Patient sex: F
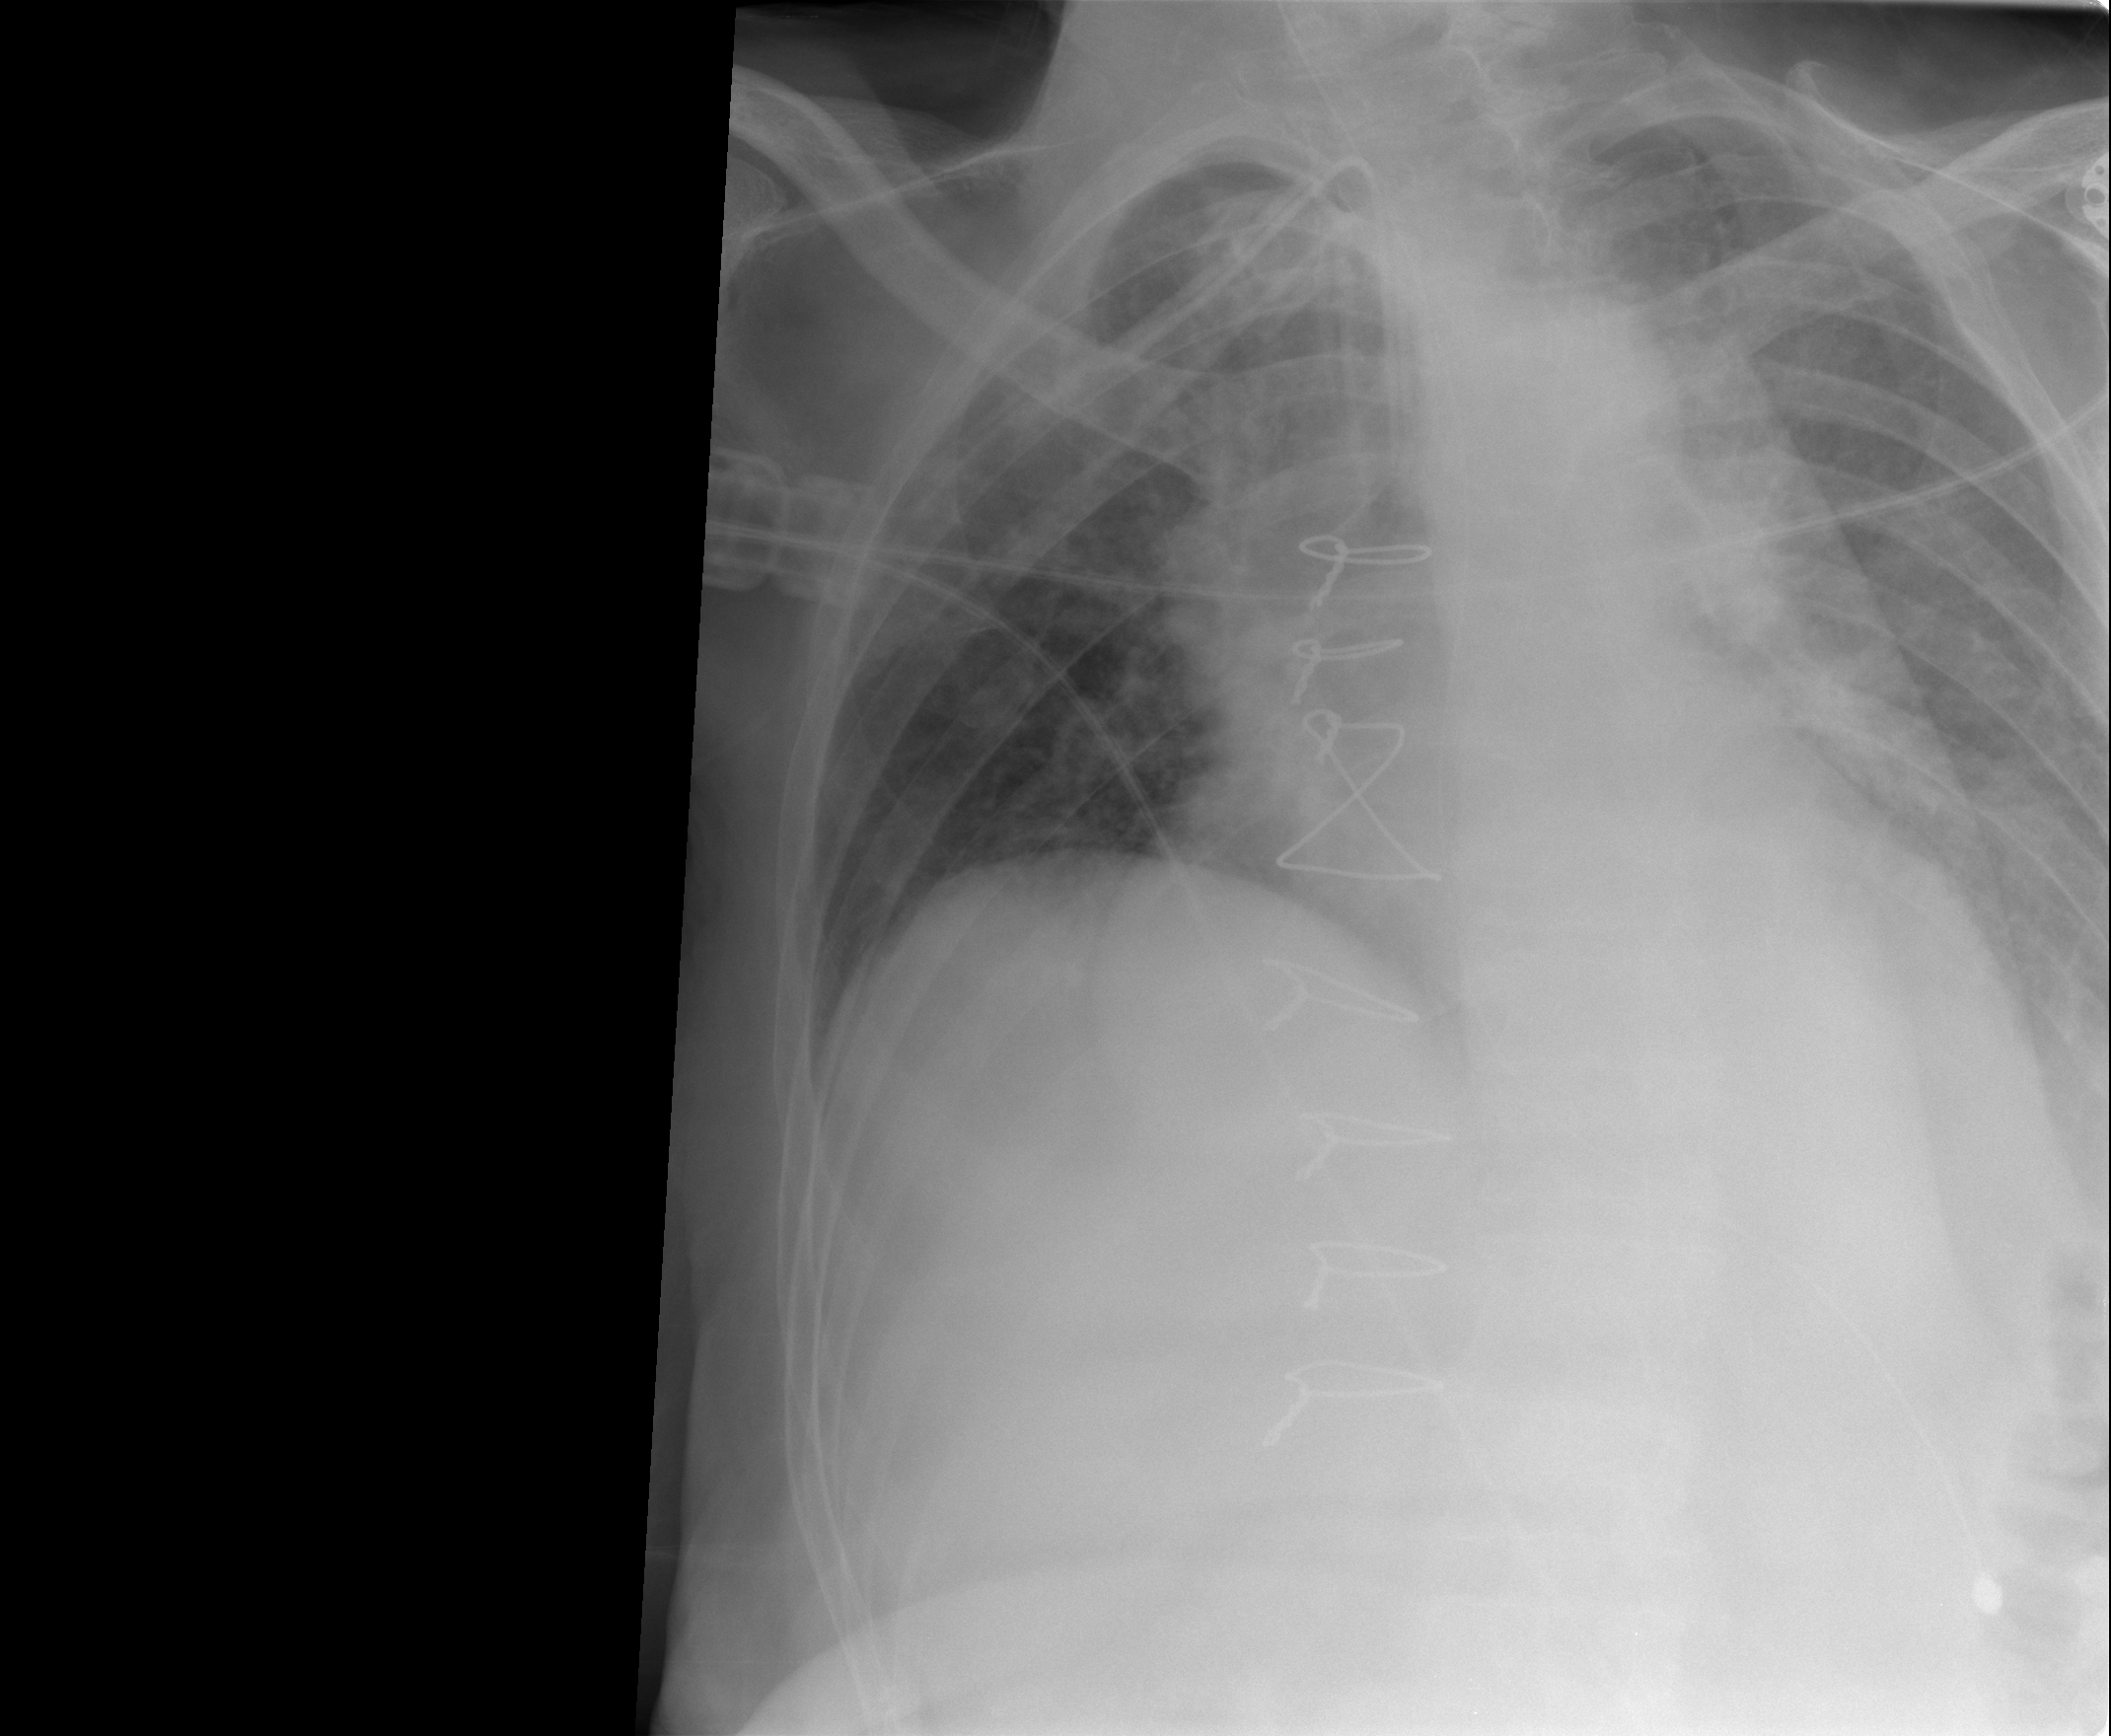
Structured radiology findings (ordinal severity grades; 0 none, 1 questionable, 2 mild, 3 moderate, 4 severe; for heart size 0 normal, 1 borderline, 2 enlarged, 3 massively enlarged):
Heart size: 0
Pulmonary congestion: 0
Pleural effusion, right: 0
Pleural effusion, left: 1
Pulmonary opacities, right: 0
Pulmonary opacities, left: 0
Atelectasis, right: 0
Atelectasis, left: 1